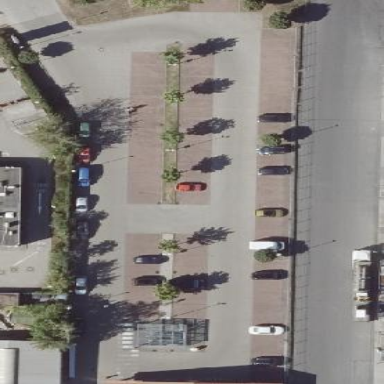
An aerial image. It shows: Parking aisle with paving stones surface.